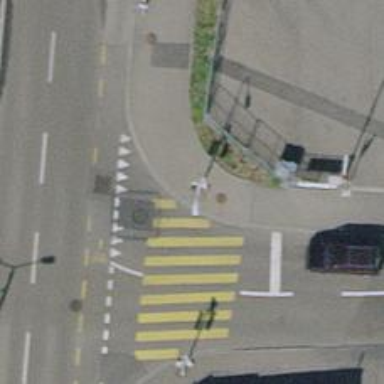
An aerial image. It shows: Kerb barrier.